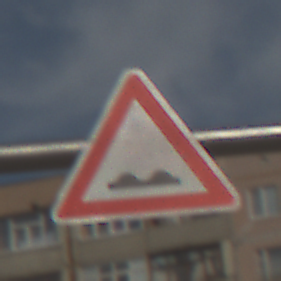
Verkehrszeichen: UnebeneFahrbahn
Umgebung: Outdoor, Urban
Tageszeit: MorningAfternoon
Wetter: PartlyCloudy
Licht: Natural
Jahreszeit: NotSpecified
Kontrast: HighContrast